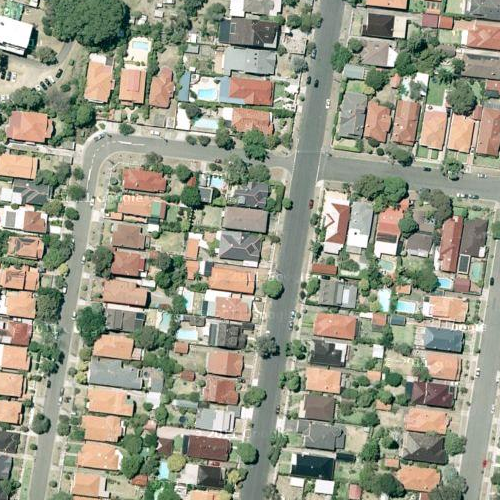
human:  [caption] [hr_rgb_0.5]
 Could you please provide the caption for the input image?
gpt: A residential area with houses arranged neatly and some roads go through this area .

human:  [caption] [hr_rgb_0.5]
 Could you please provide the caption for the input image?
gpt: A residential area with houses arranged neatly while many plants on the roadside .

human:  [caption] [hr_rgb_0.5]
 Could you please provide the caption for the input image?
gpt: Many houses arranged in lines while roads go through this area .

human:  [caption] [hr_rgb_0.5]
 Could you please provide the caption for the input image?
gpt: There are lots of houses with red and orange roofs arranged in lines .

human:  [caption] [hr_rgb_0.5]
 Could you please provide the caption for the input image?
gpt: This is a residential area with some houses arranged neatly .